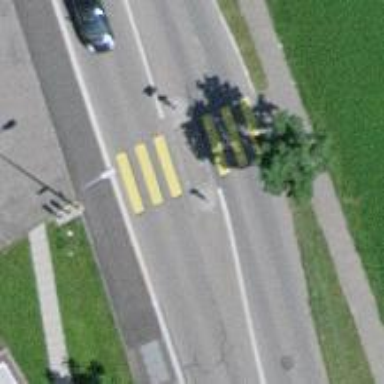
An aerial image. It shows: Zebra crossing on the road.